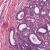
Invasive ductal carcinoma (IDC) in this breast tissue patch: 0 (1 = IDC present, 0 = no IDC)